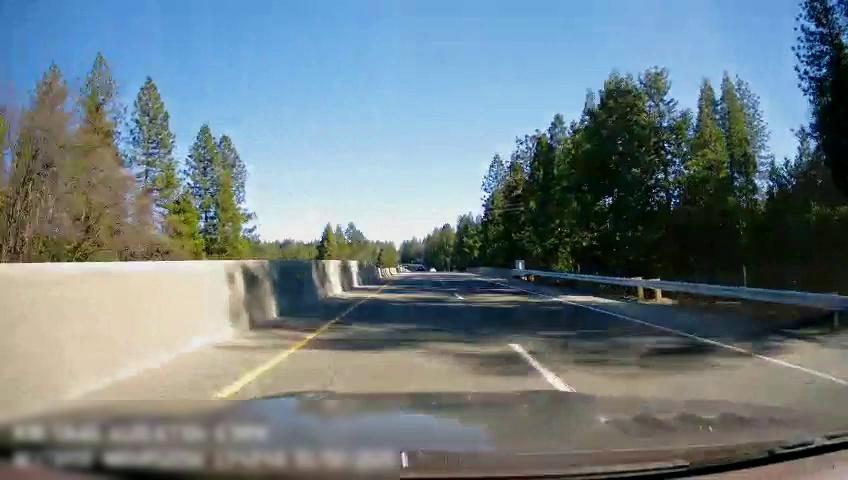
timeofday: Day
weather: Sunny
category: Drivable Space
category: Lanes | Alternate Lane
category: Lanes | Current Lane
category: Lanes | Alternate Lane